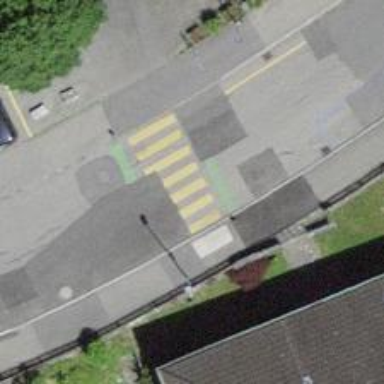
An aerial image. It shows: Zebra crossing on the road.